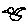
Label: bird